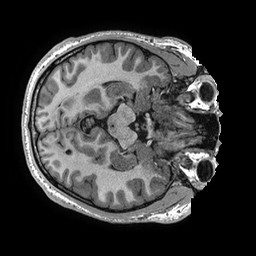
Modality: T1w
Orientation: axial
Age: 22
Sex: male
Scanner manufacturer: ge
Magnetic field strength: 3 T
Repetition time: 0.006952 s
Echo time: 0.00292 s